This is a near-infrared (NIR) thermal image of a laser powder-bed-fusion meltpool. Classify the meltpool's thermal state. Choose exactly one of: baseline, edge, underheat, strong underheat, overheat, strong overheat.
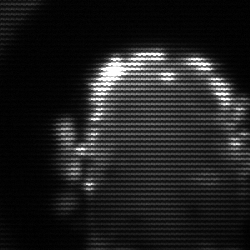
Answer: baseline